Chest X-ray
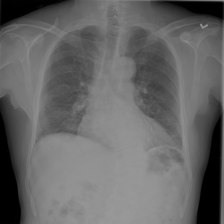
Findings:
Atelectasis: negative
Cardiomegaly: positive
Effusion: positive
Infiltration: positive
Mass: negative
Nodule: negative
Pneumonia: negative
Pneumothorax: negative
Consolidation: negative
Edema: negative
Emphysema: negative
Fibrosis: negative
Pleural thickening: negative
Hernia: negative